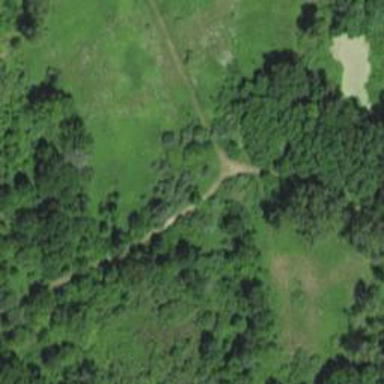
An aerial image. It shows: Natural path.